Question: I have an input field
'''
<input>
'''
What I would like to do is wrap it with divs on each side (top, bottom, left, right), each of a different color, this is to act somewhat like a border.
Wrapped:
'''
<div class="wrapper" placeholder="enter text here">
<div class="left-side"> </div>
<div class="middle">
<div class="top-side"> </div>
<input class="my-content" >
<div class="bottom-side"> </div>
</div>
<div class="right-side"> </div>
</div>
'''
What I'm trying to achieve, but I can't get the divs height or spacing quite right:

My CSS:
'''
.wrapper {
height: 50px;
width: 200px;
}
.left-side, .right-side, .middle {
white-space: none;
vertical-align: top;
display: inline-block;
}
.left-side {
border: 1px solid green;
height: 100%;
}
.top-side {
border: 1px solid red;
}
.middle {
height: 95%;
width: 94%;
}
.my-content {
height: 100%;
width: 100%;
}
.bottom-side {
border: 1px solid blue;
}
.right-side {
border: 1px solid yellow;
height: 100%;
}
'''
Here is a link: <URL>
How can I make the divs look like they are borders for the input? (close to the input with proper width and height)
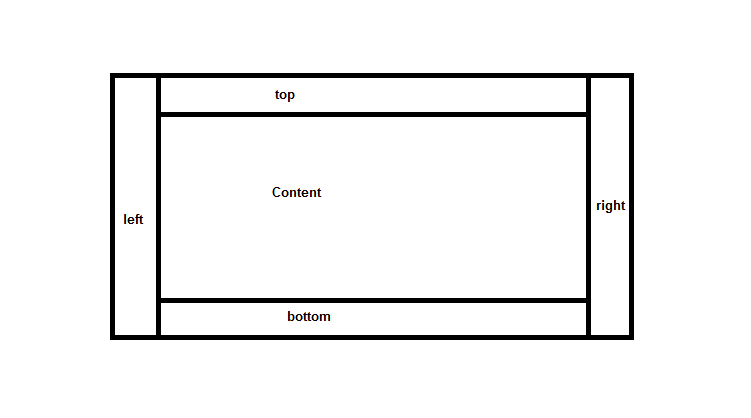
Answer: If you don't mind using a slightly more up-to-date approach, using pseudo-elements, this is possible with the following:
'''
input {
margin: 0;
/* removing the border of the nested input
since those borders aren't what you want: */
border-width: 0;
}
div {
/* causes the <div> to collapse to the size of its content: */
display: inline-block;
/* removes the space between the outside content (the <div>)
and the inner, the <input>: */
padding: 0;
/* just a personal aesthetic, disregard or adjust: */
margin: 0;
/* setting the default borders: */
border: 4px solid red;
/* changing the colour of the bottom border: */
border-bottom-color: blue;
/* to allow for positioning the pseudo-elements: */
position: relative;
}
div::before {
/* without a content value the element won't be rendered: */
content: '';
/* for positioning: */
position: absolute;
/* positioning it at the top of the element, minus the
width of the border: */
top: -4px;
/* as above, but at the bottom: */
bottom: -4px;
/* as above, but on the left: */
left: -4px;
/* defining the width of the pseudo-element
equal to the border-width: */
width: 4px;
/* defining the fake 'border' colour: */
background-color: green;
}
div::after {
content: '';
position: absolute;
top: -4px;
bottom: -4px;
right: -4px;
width: 4px;
background-color: yellow;
}
'''
'''
<div>
<input />
</div>
'''
Or, to allow animation such as, from your comment to your question, allowing the border to 'slide in' from the left:
> I'm experimenting with different type of border behavior, for example, I could want the border to transition from left to right
'''
div {
padding: 0.5em;
display: inline-block;
box-sizing: border-box;
width: 200px;
border-radius: 1em;
/* to center the <input>: */
text-align: center;
background-image: url(http://i.stack.imgur.com/fgteK.jpg);
/* if the image repeats, then it's going to be visible all
the time (though repeat-x, and repeat-y could still
be used: */
background-repeat: no-repeat;
/* hiding it past the left of the element,
the image being 400px wide: */
background-position: -400px 0;
/* to transition, rather than 'jump' into place: */
transition: background-position 0.5s linear;
}
div:hover {
/* changing the background-position (which
will transition, thanks to the setting abovce): */
background-position: 50% 0;
}
input {
border: 1px solid #99f;
border-radius: 1em;
transition: all 0.5s linear;
outline: none;
}
input:hover {
box-shadow: 0 0 6px #99f;
}
input:focus {
box-shadow: 0 0 10px 4px #99f;
}
'''
'''
<div>
<input />
</div>
'''